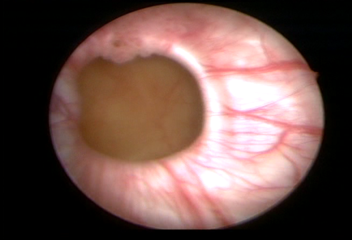
Modality: WLC
Class: Malignant
Subclass: HighGradePapillary
Lesion: L1
Stage: Ta
Morphology: Papillary
Bladder cancer association: Yes
Annotated structures: Tumor